Question: Having difficulty finding relevant search results...
'''
public abstract class A
{
public int ID { get; set; }
public int CustomerID { get; set; }
public virtual Customer Customer { get; set; }
}
public class B : A
{
}
public class C : A
{
}
public class Customer
{
public int ID { get; set; }
public virtual ICollection<B> Bs { get; set; }
public virtual ICollection<C> Cs { get; set; }
}
'''
'''
protected override void OnModelCreating(DbModelBuilder modelBuilder)
{
modelBuilder.Entity<A>().ToTable("As");
modelBuilder.Entity<B>().ToTable("Bs");
modelBuilder.Entity<C>().ToTable("Cs");
base.OnModelCreating(modelBuilder);
}
'''

Is inheritance of navigation properties not supported? If I add 'public string SomeSharedProperty { get; set; }' to 'A' then as I would expect the column for that property only showed up in the 'As' table.
What reason is there for the 'Customer_ID' column in the 'Bs' and 'Cs' table? Is there any way to tell EF to not map that inherited property?
Thanks!
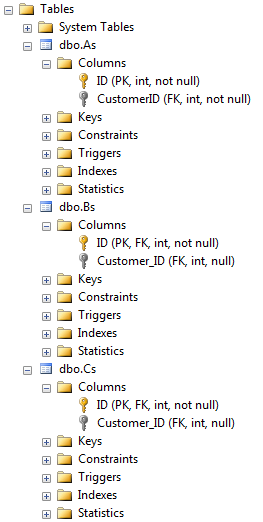
Answer: First off, inheritance is supported. But it seems in this specific instance not as you would expect.
Since Relational DBs do not support inheritance as we know it from object oriented programming there has to be some kind of transformation in order to make it happen.
Here is a series of blog post covering the issue in detail:
- <URL>
It also tries to give guidelines when to use which of the strategies.
Apparently this is more tricky than it seemed at first glance. What you see is most likely due to a circular reference: 'A -> B -> Customer -> Bs'.
The 'CustomerID' columns of Bs/Cs are NOT the inherited ones from the As Table. It is in fact the representation of the relation properties specified on the 'Customer' class:
'''
public virtual ICollection<B> Bs { get; set; }
'''
results in a 'CustomerID' column on table B.
'''
public virtual ICollection<C> Cs { get; set; }
'''
results in a 'CustomerID' column on table C.
So those nullable columns are used to represent the relation 'Customer -> Bs' and 'Customer -> Cs'. Their appearance has nothing to do with the 'Customer' property on the 'A' class.
You can easily check this by removing the navigation properties of the customer class. Then the result is what you would expect: A 'CustomerID' column on the A table and no 'CustomerID' column on B / C Table.
So in order to solve this you need to specifically tell EF how to resolve the circular reference. Not sure this is possible though, I'm afraid you will need to omit the Bs/Cs properties on the 'Customer' and write a LINQ query instead to retrieve the info.
If you need those properties on the 'Customer' class you can do is something like this:
'''
public class Customer
{
public int ID { get; set; }
// this is necessary to have access to the related Bs/Cs
// also it cant be private otherwise EF will not overload it properly
public virtual ICollection<A> As { get; set; }
public IEnumerable<B> Bs { get { return this.As.OfType<B>(); } }
public IEnumerable<C> Cs { get { return this.As.OfType<C>(); } }
}
'''